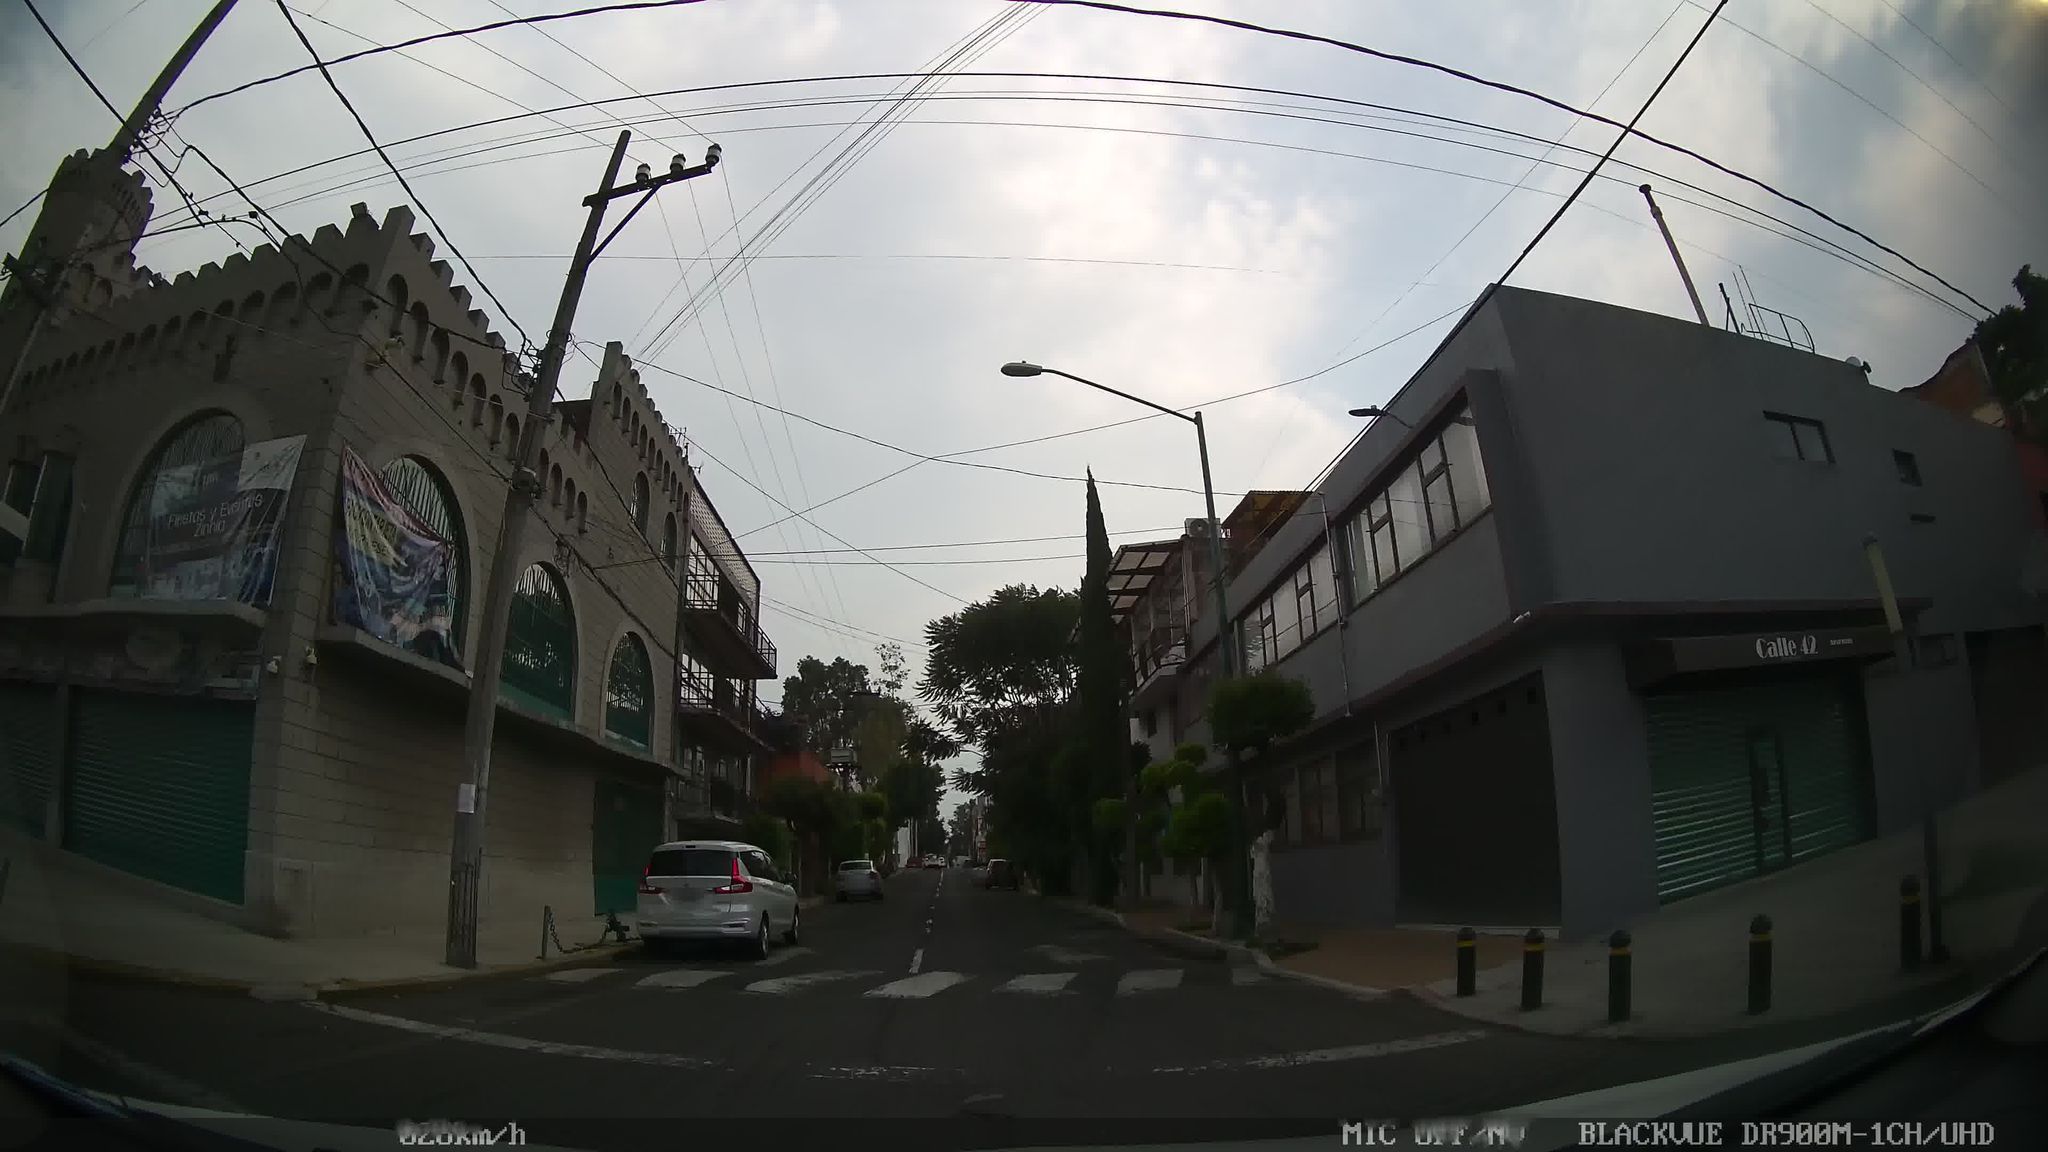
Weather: clear
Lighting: day
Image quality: good
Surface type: driving surface
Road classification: residential
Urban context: urban centre
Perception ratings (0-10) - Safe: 4.22, Lively: 6.19, Beautiful: 5.68, Boring: 1.34, Depressing: 6.5, Wealthy: 0.84